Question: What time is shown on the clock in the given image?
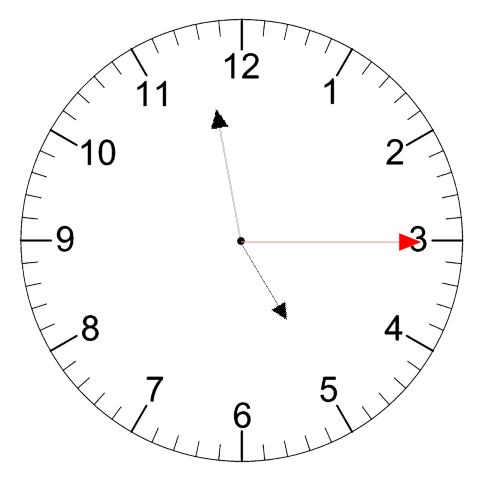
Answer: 04:58:15